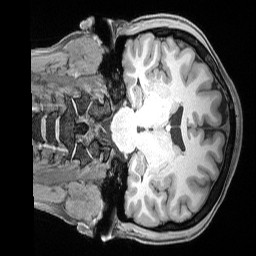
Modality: T1w
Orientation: coronal
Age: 26
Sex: female
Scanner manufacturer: siemens
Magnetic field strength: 3 T
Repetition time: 2.17 s
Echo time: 0.00169 s